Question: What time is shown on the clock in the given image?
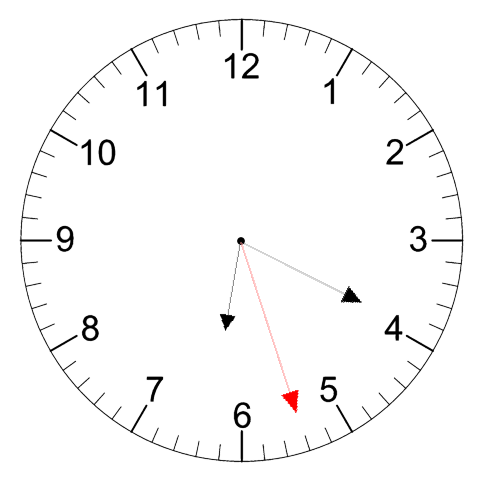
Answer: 06:19:27